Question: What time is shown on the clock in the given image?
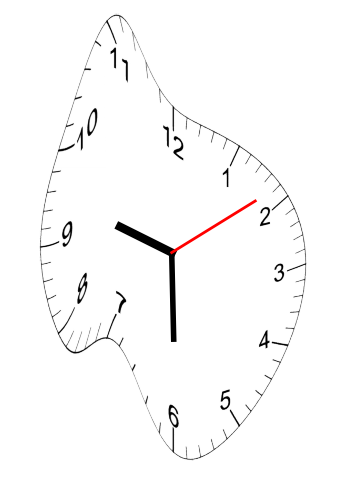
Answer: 09:30:09